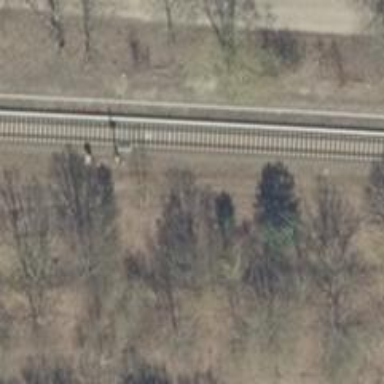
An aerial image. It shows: Abandoned railway.